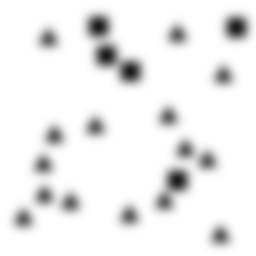
Squares: 5
Triangles: 15
Stars: 0
Total shapes: 20